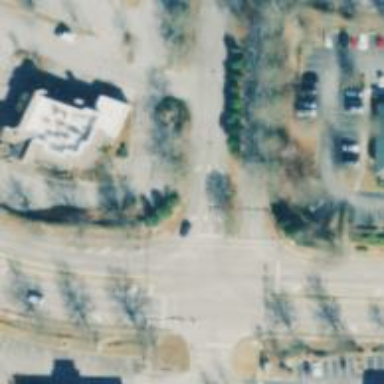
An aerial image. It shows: Zebra crossing on the road.